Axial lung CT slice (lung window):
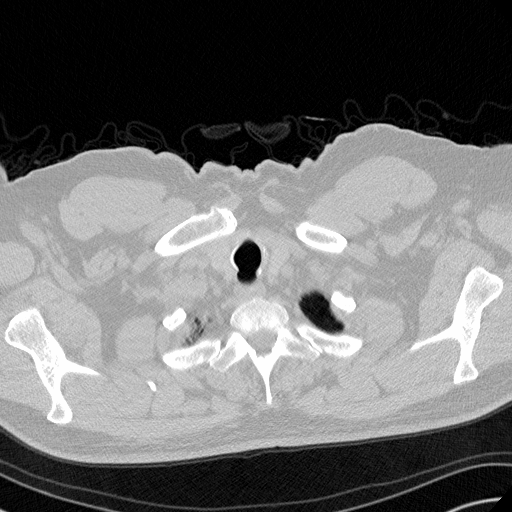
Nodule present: no